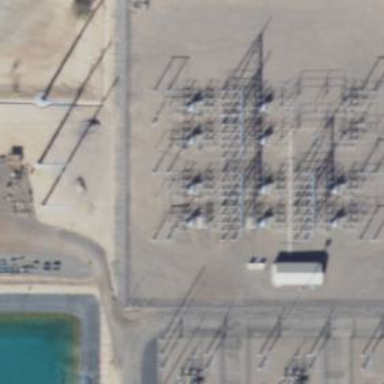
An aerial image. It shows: Outdoor power substation. The substation is at the transmission level. It is surrounded by fence.